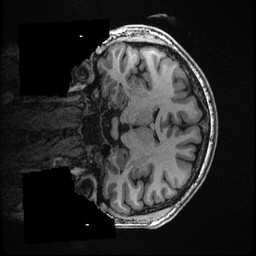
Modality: T1w
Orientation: coronal
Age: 29
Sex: male
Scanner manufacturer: ge
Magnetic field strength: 3 T
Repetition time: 0.008096 s
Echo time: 0.003548 s